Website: lowes
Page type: review-order
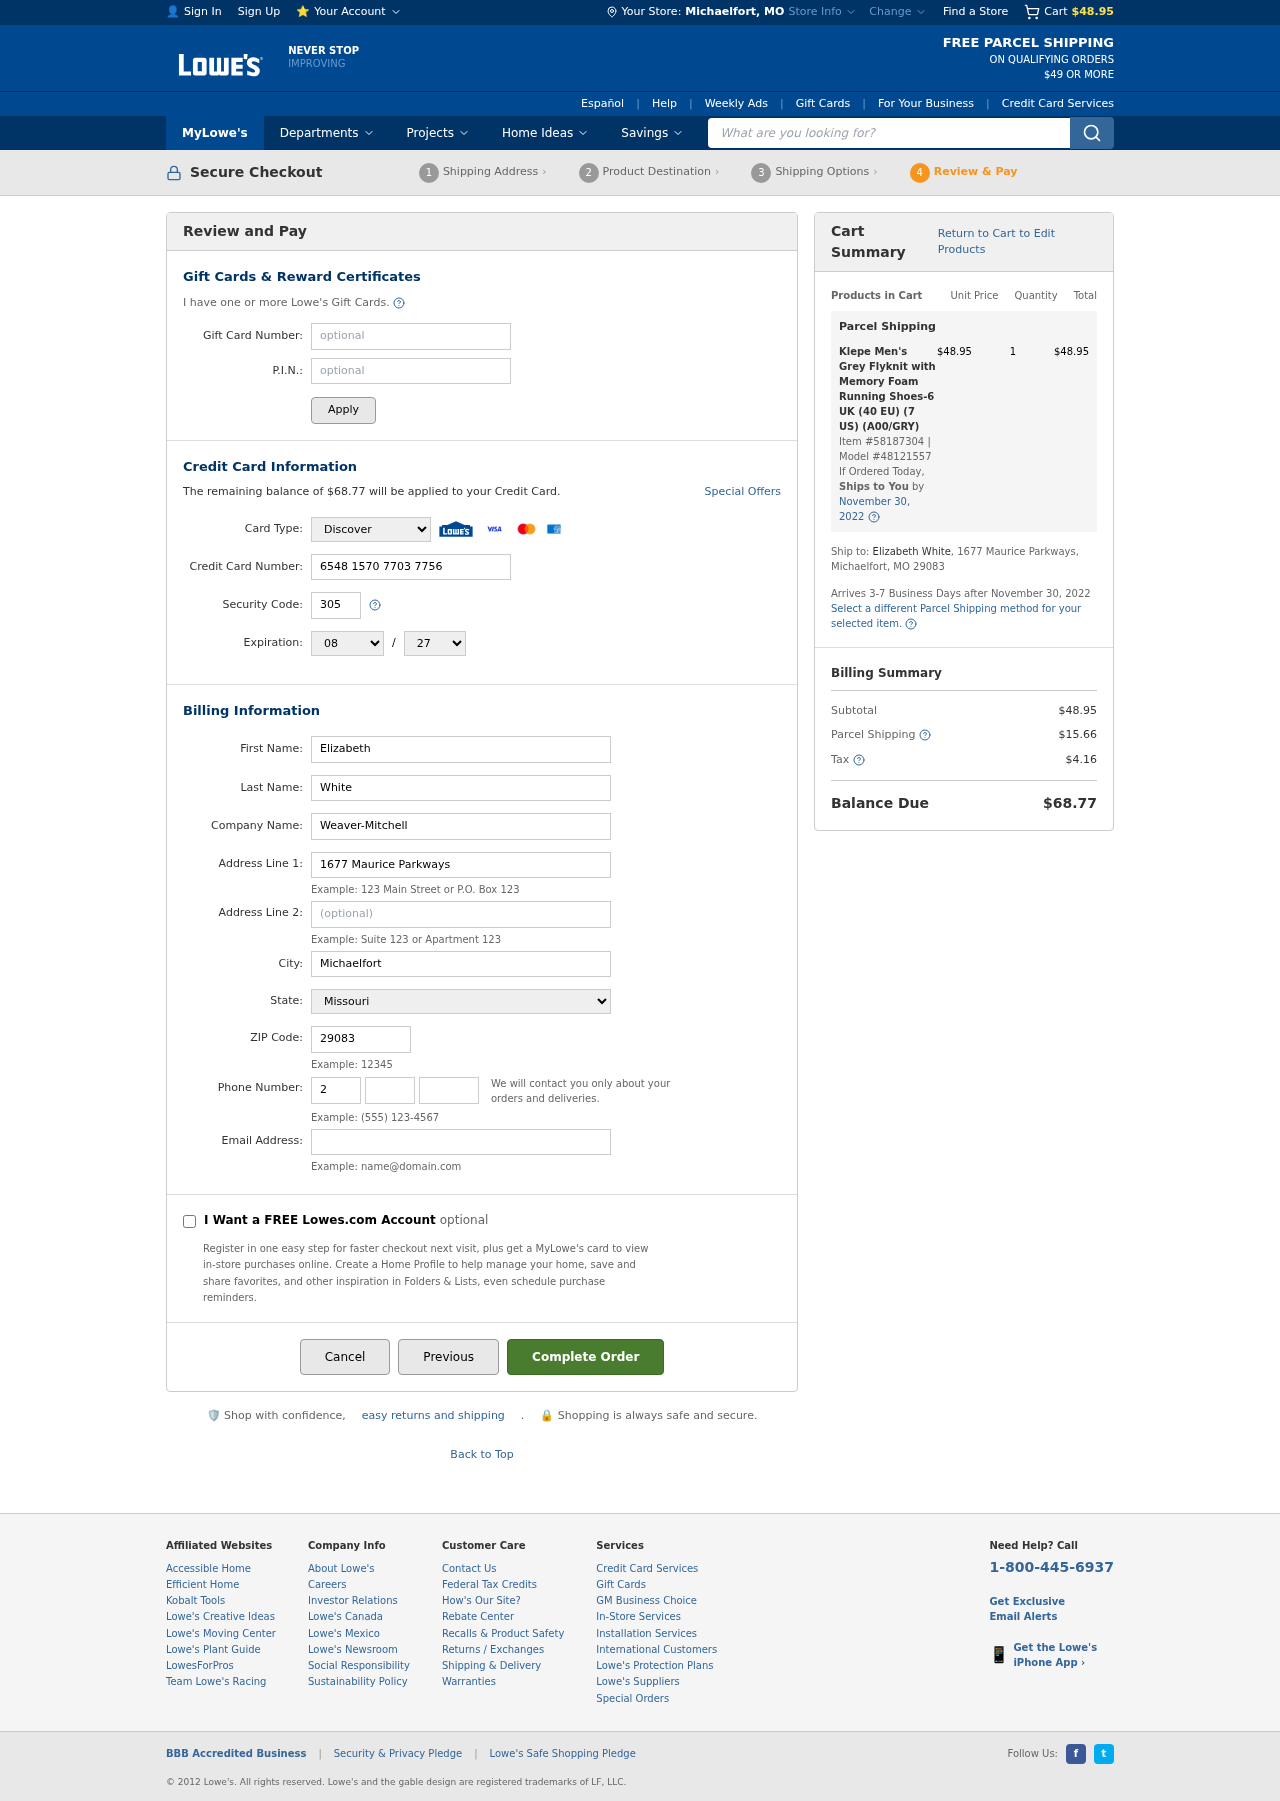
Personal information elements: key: PII_CARD_CVV
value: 305
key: PII_CARD_EXPIRY_MONTH
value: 08
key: PII_CARD_EXPIRY_YEAR
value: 27
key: PII_CARD_NUMBER
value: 6548 1570 7703 7756
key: PII_CARD_TYPE
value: Discover
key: PII_CITY
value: Michaelfort
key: PII_CITY_STATE
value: Michaelfort, MO
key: PII_COMPANY
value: Weaver-Mitchell
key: PII_EMAIL
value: elizabeth.white@hotmail.com
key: PII_FIRSTNAME
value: Elizabeth
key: PII_LASTNAME
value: White
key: PII_PHONE_AREA
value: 201
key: PII_PHONE_PREFIX
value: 205
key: PII_PHONE_SUFFIX
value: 6820
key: PII_POSTCODE
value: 29083
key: PII_STATE
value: Missouri
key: PII_STREET
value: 1677 Maurice Parkways
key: PII_STREET2
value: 1677 Maurice Parkways
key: PII_FULLNAME2
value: Elizabeth White
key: PII_STATE_ABBR
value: MO
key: PII_POSTCODE_FULL
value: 29083
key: PII_CITY_STATE_ZIP
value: Michaelfort, MO 29083
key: PII_POSTCODE_NUMERIC
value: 29083
Product elements: key: PRODUCT1_NAME
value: Klepe Men's Grey Flyknit with Memory Foam Running Shoes-6 UK (40 EU) (7 US) (A00/GRY)
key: PRODUCT1_PRICE
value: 48.95
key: PRODUCT1_QUANTITY
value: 1
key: PRODUCT1_ITEM_NUMBER
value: Item #58187304
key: PRODUCT1_MODEL_NUMBER
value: Model #48121557
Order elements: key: ORDER_SUBTOTAL
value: $48.95
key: ORDER_BALANCE_DUE
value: $68.77
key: ORDER_SHIPPING_DATE
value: November 30, 2022
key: ORDER_ITEM_TOTAL
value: $48.95
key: ORDER_SHIPPING_DATE2
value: November 30, 2022
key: ORDER_SHIPPING_COST
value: $15.66
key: ORDER_TAX
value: $4.16
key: ORDER_TOTAL
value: $68.77
Search elements: key: HEADER_SEARCH
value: What are you looking for?